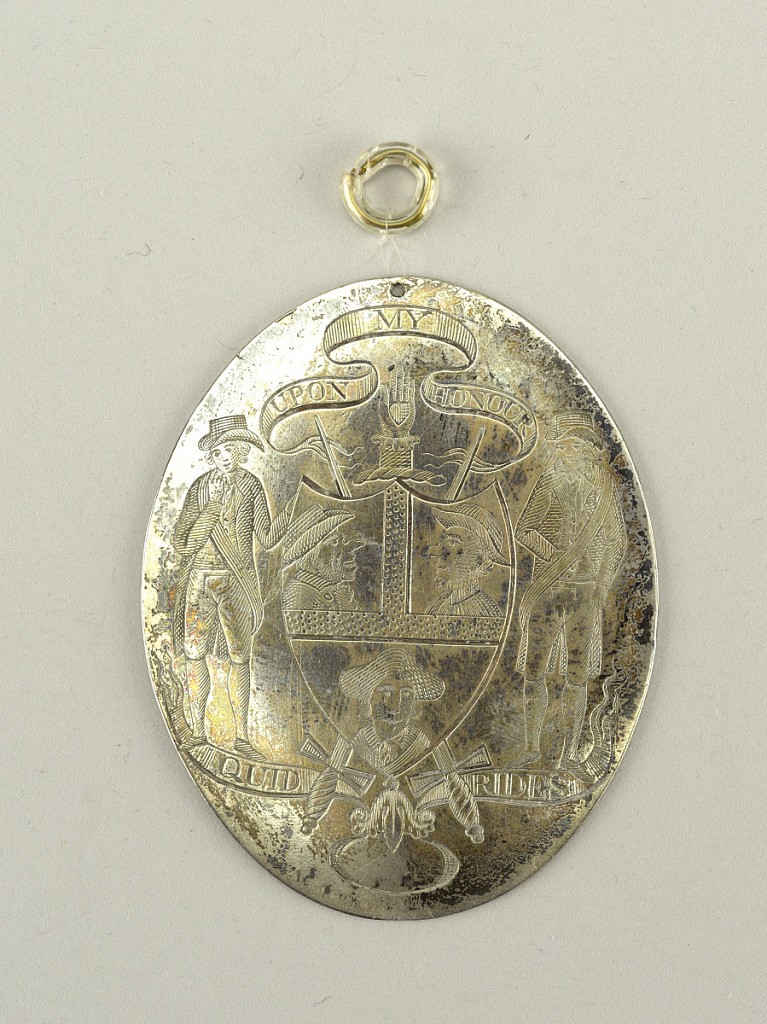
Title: Medal
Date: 18th century
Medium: Silver
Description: The medal is inscribed "Upon my honor / Quid rides (Who laughs)."